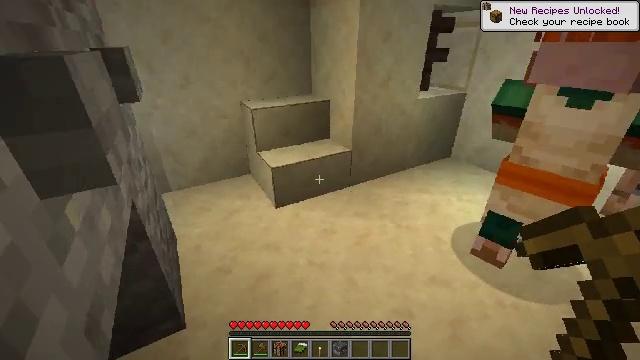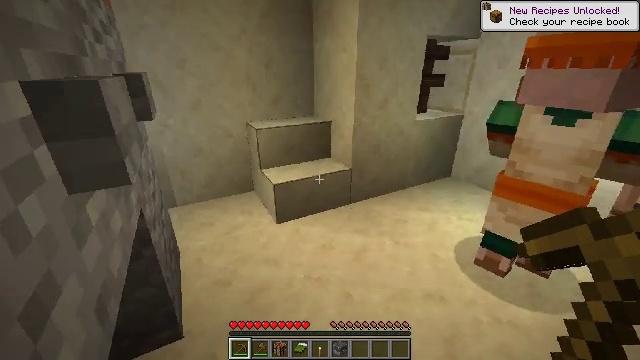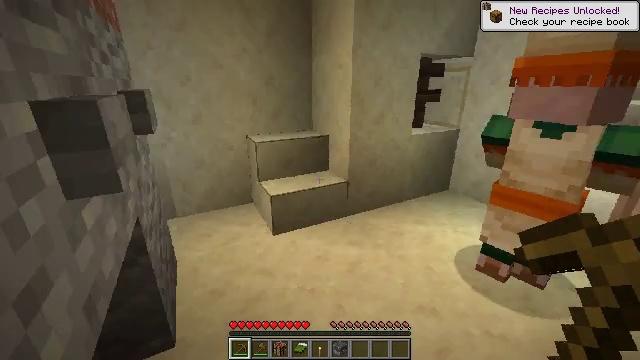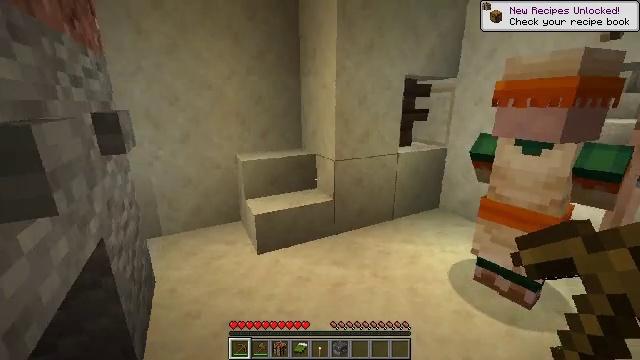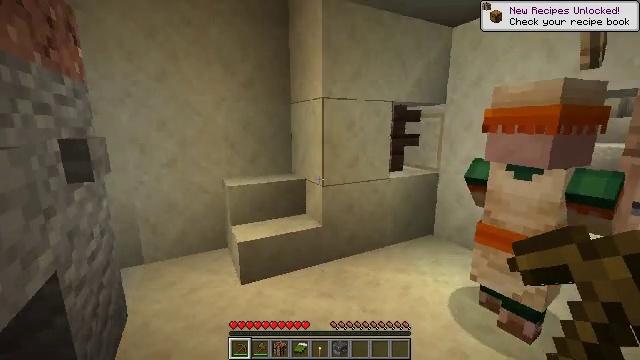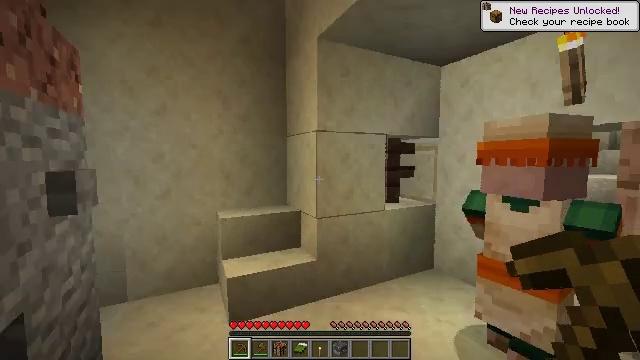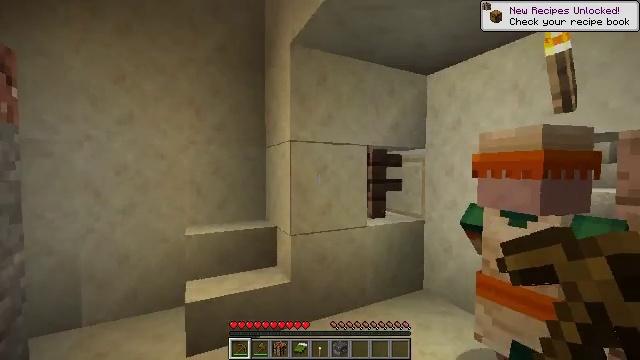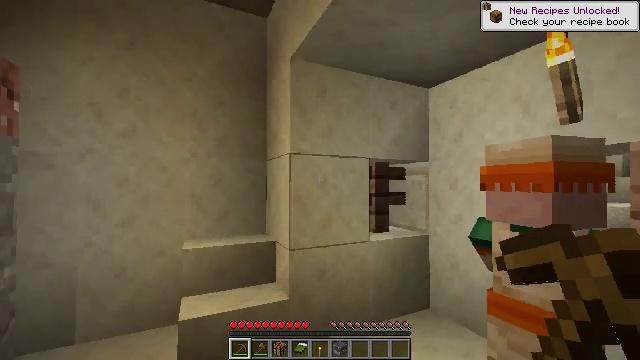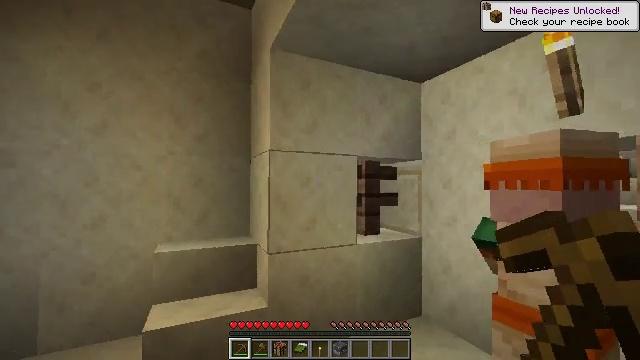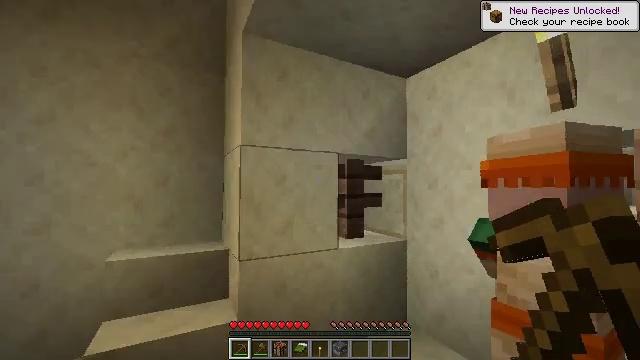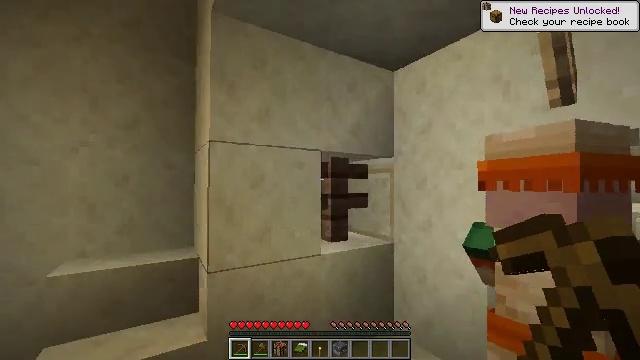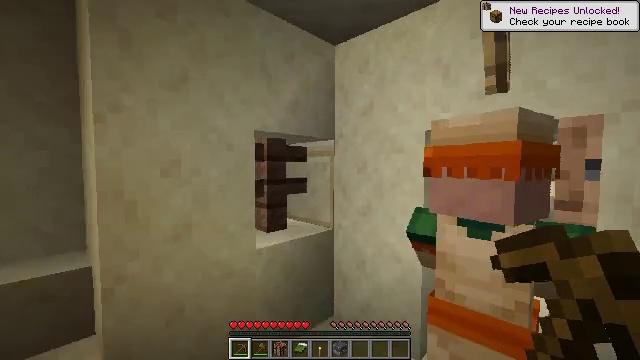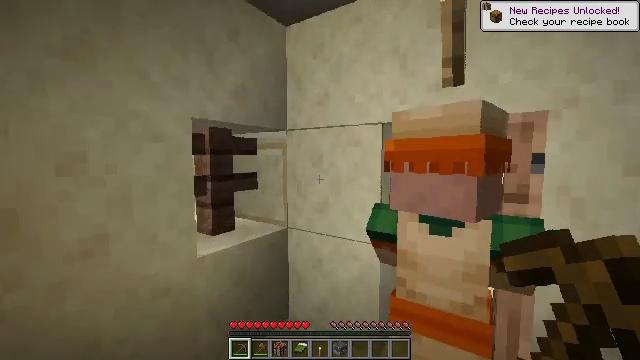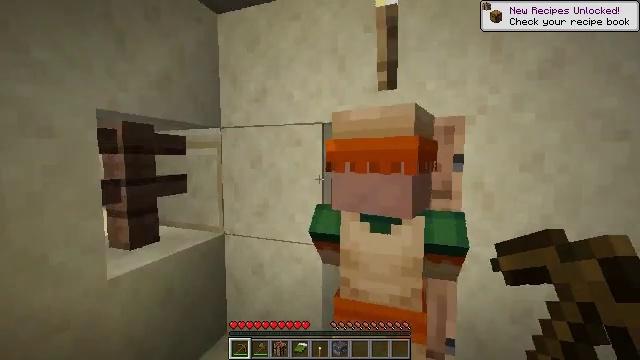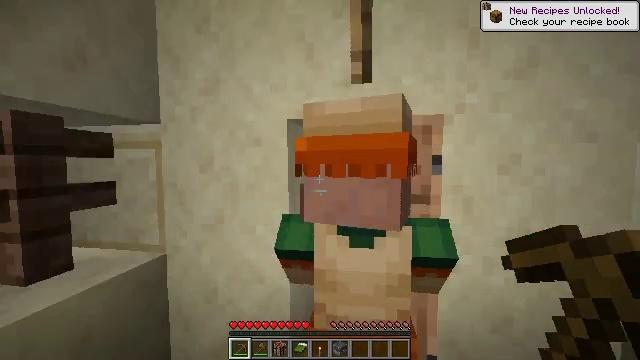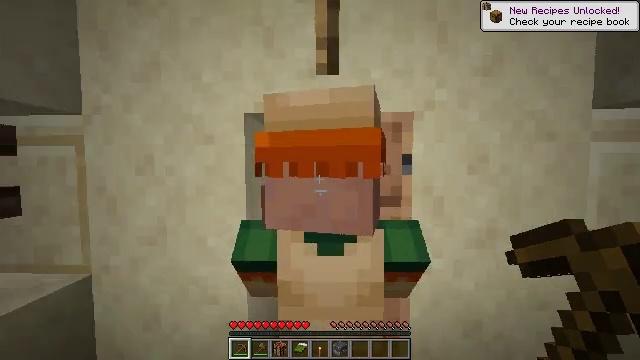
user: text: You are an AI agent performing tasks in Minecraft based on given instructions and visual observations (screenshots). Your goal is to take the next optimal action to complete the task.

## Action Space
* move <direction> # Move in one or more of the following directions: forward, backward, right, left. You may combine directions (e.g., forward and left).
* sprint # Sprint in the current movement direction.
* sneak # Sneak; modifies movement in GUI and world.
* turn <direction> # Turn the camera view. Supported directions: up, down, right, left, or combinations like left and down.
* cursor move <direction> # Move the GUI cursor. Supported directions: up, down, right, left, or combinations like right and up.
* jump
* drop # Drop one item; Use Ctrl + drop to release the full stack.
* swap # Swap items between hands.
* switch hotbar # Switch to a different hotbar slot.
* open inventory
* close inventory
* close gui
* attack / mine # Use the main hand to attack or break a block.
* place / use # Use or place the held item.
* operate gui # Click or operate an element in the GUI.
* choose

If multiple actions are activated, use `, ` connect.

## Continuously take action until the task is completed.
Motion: motion action
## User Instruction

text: Mine the chest to collect it.
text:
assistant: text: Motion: turn left and up
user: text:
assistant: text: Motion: move right, turn up
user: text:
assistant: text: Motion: move forward and move right, turn up
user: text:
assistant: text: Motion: move forward and move right, turn up
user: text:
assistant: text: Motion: move forward and move right, turn up
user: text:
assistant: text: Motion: move forward and move right, turn up
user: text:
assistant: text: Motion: move forward and move right, turn left and up
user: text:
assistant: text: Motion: move forward
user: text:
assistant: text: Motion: move forward, turn right
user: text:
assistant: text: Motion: move forward, turn right
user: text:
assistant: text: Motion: move forward, turn right and down
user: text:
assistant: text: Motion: move forward, turn right and down
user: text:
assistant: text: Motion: move forward, turn right
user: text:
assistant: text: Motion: move forward, turn right
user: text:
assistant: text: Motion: move forward and move right, turn right
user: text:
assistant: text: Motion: move forward and move right, turn right
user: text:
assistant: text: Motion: move forward and move right, turn right
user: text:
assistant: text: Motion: move forward and move right
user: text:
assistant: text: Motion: move forward and move right
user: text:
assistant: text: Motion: move forward, turn left and up
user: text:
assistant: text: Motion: move forward, turn left
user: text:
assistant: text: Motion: move forward, turn left
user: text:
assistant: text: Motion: move forward, turn left
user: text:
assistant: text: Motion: move forward and move left, turn left and down
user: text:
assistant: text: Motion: move forward and move left
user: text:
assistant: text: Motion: move forward and move left
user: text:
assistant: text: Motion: move forward and move left
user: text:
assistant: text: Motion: move forward and move left
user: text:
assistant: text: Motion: move forward and move left, turn right
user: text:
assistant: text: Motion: move forward and move left, turn right